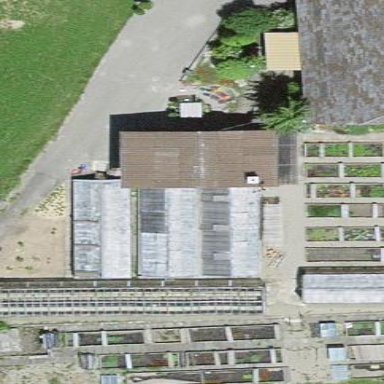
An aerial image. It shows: Greenhouse.